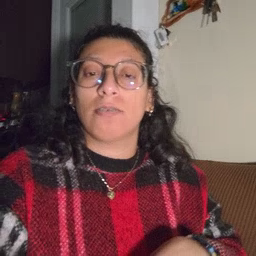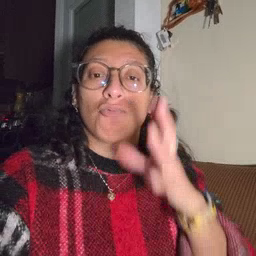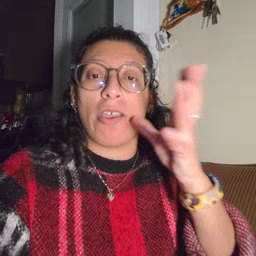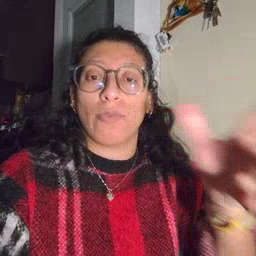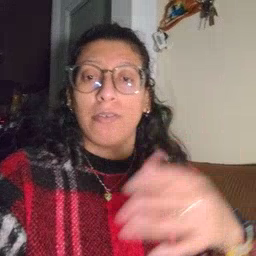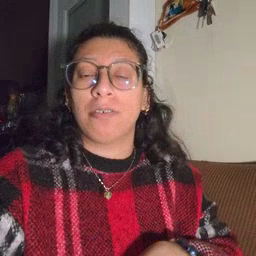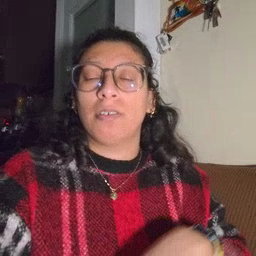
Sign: grandma